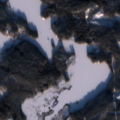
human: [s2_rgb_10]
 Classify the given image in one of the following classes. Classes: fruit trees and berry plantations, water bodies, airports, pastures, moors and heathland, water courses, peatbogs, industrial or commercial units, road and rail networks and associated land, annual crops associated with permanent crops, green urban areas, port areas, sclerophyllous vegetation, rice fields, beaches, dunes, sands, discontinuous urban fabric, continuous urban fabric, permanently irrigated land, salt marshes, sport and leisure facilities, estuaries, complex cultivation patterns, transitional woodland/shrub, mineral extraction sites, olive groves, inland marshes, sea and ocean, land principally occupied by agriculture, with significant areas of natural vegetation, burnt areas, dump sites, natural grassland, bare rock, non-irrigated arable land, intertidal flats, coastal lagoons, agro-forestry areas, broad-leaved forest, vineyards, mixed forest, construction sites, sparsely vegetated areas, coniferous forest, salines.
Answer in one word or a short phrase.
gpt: coniferous forest, mixed forest, water bodies